Interaction volume radius: 10 \u00c5
Interaction volume height: 20 \u00c5
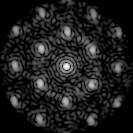
Disorder parameter: 0.3466